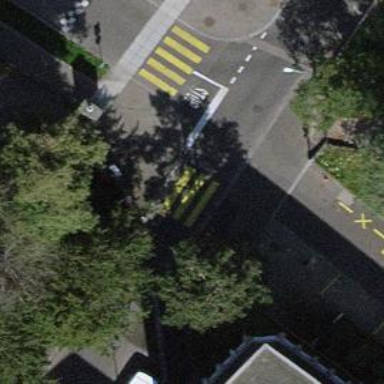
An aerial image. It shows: Uncontrolled road crossing.